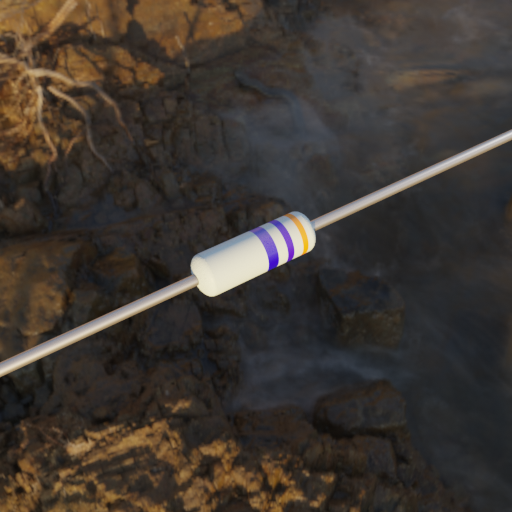
Resistor colour bands (in order): blue, blue, orange